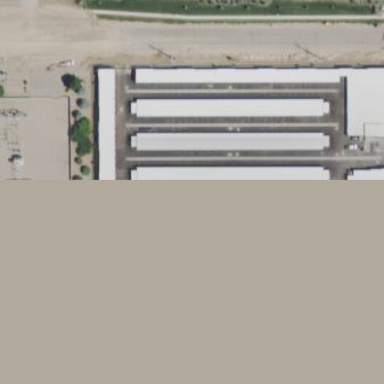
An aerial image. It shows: Building housing storage rental shop.